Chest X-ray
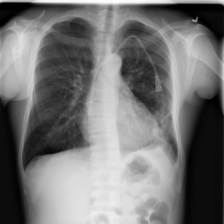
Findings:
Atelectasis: positive
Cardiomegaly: negative
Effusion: negative
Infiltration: positive
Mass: negative
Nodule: negative
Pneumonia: negative
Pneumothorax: negative
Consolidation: negative
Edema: negative
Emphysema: negative
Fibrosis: negative
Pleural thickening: negative
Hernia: negative